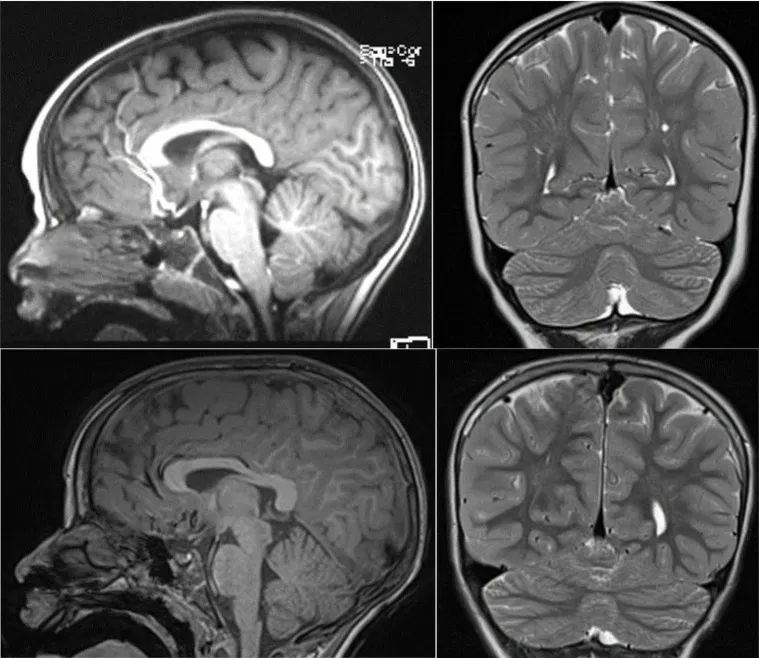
T2-midsagittal and coronal MRI neuroimages showing vermis cerebellar atrophy of patient II-1 F1 upper panel and patient III 1 F2 lower panel.
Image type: radiology (mri)